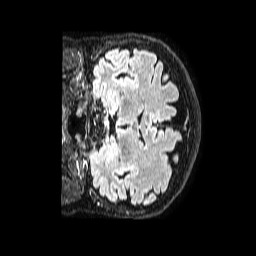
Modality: FLAIR
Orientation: coronal
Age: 65
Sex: female
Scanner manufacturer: philips
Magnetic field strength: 1.5 T
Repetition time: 4.8 s
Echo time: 0.3 s